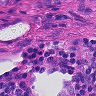
Metastatic tissue present: no